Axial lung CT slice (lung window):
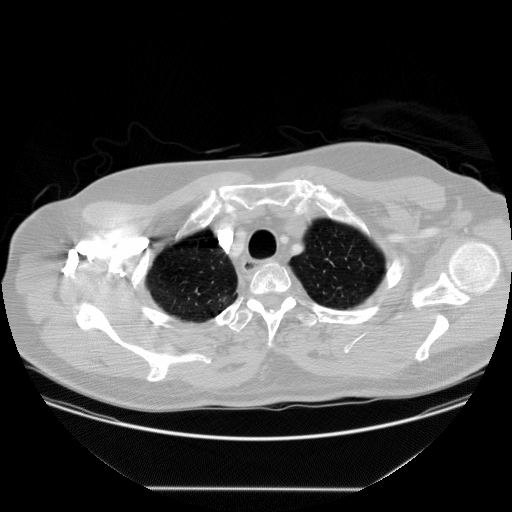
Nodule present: no